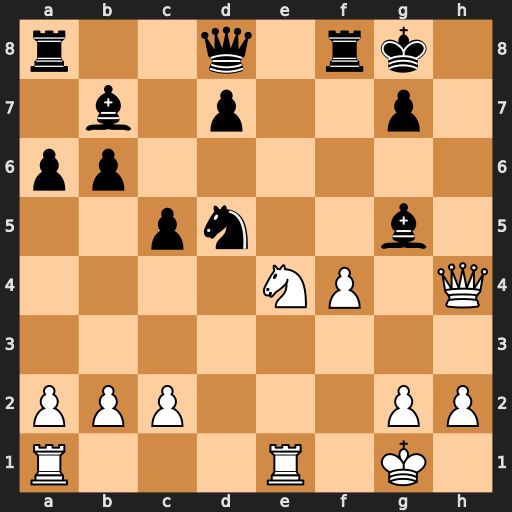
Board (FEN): r2q1rk1/1b1p2p1/pp6/2pn2b1/4NP1Q/8/PPP3PP/R3R1K1
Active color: w
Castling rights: -
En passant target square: -
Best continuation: Nxg5 Nf6 Re3